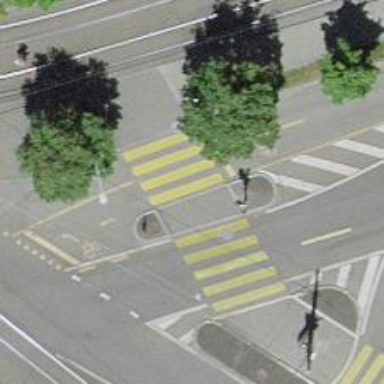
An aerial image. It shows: Crossing on asphalt footway marked with zebra stripes.